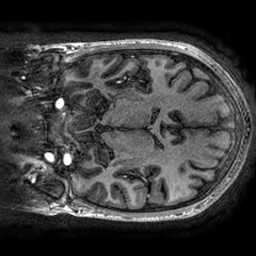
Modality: T1w
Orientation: coronal
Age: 21
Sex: male
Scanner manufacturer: ge
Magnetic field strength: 3 T
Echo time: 0.002736 s